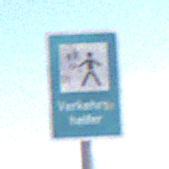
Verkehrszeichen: Verkehrshelfer
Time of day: Midday
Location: Outdoor (Nature)
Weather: PartlyCloudy
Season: NotSpecified
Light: Natural